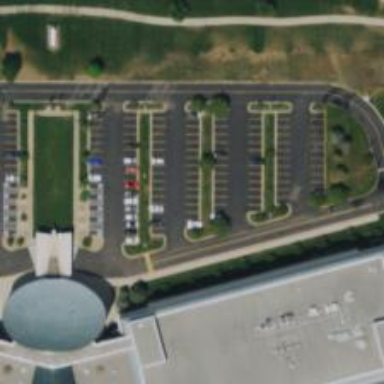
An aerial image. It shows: Parking space is available.